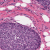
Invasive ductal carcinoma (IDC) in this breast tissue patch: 0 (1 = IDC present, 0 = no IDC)